Field crop: maize
Growth stage: 2
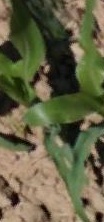
Species: maize